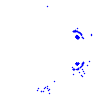
Particle: kaon